Question: I am new to react native. I am currently developing a messaging app.
I have used 'npm-giftedChat' for UI & functionalities. The problem is I need to get the response from api & set it to the messages array of giftedchat. I receive data from API and while I set it to messages array it loops over data and renders only the last data in that array.
Any help would be appreciated.I have added my code here
Please find where I am going wrong?
'''
componentWillMount() {
var arrMsg = [];
var data = params.data
for(let i = 0; i < data.Replies.length ; i++){
var obj = {
_id: data.To._id,
text: data.Replies[i].Reply,
createdAt: data.Replies[i].CreatedDate,
user: {
_id: data.From._id,
name: 'React Native',
avatar: data.From.Profile.DisplayPicture
},
image: '',
}
arrMsg.push(obj)
}
this.setState({messages: arrMsg})
}
'''
Sample output

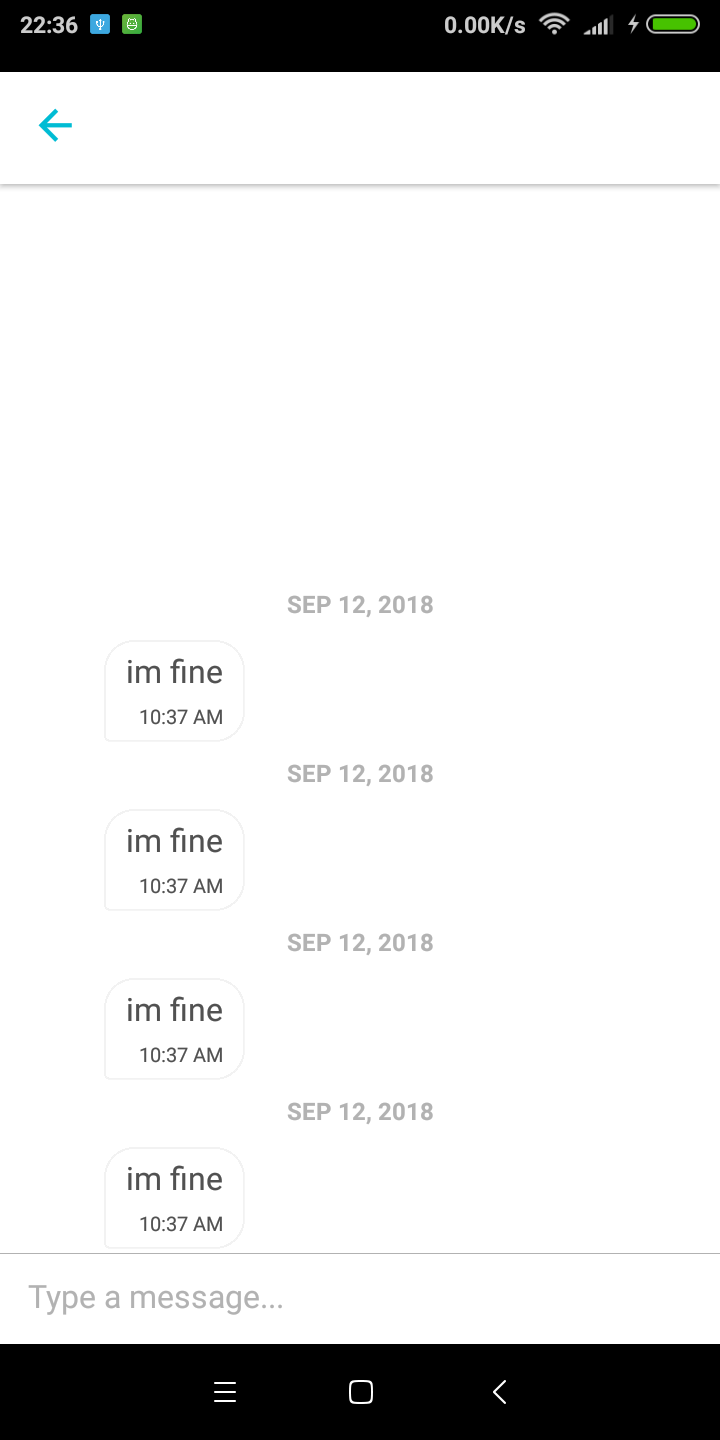
Answer: My self also facing same issues..
setting is very important in gifted chat..
so try to use following in ur code,i have edited same like your code.if any queries let me know thanks.
'''
for (let i = 0; i < data.Replies.length; i++) {
console.log(data.Replies[i].CreatedDate);
debugger
var id = data.From._id
if (data.To.id == UserID) {
id = this.state.userID
}
const obj = {
_id: Math.round(Math.random() * <PHONE>),
text: data.Replies[i].Reply,
createdAt: data.Replies[i].CreatedDate,
user: {
_id: id,
name: 'React Native',
avatar: data.From.Profile.DisplayPicture
},
image: '',
}
arrMsg.push(obj);
};
this.setState((previousState) => {
return {
messages: GiftedChat.append(previousState.messages, arrMsg)
};
});
'''